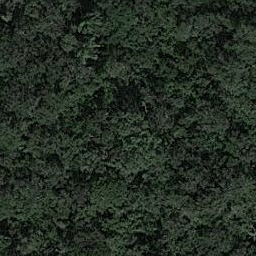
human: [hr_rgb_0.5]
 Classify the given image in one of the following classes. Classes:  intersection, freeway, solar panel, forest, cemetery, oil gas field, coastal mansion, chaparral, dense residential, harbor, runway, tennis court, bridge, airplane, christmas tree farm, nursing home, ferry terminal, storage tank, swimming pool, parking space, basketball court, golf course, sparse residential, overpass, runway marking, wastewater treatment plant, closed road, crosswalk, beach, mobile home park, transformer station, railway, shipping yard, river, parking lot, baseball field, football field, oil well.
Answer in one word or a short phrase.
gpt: forest